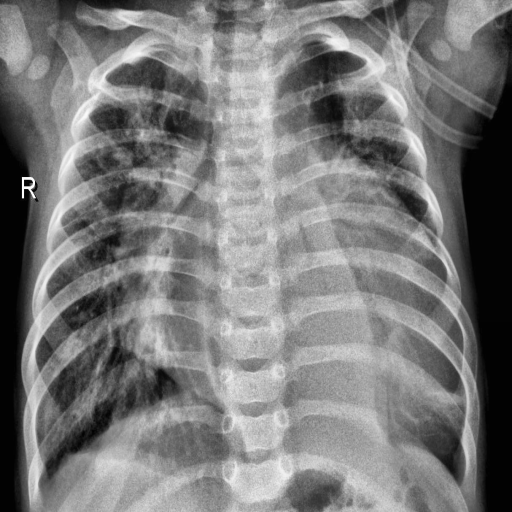
Finding: PNEUMONIA